高二 · 解析几何

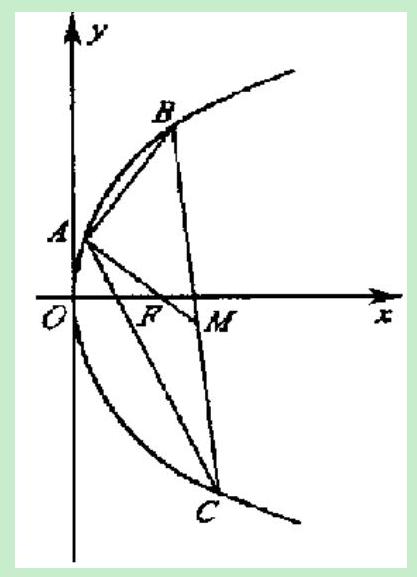
答案: 如图, 由于 $F(8,0)$ 是 $\triangle A B C$ 的重心, $M$ 是 $B C$ 的中点, 所以 $F$ 是线段 $A M$ 的定比分点, 且 $\frac{A F}{F M}=2$, 设点 $\mathrm{M}$ 的坐标为 $\left(x_{0}, y_{0}\right)$, 则

$$
\frac{2+2 x_{0}}{1+2}=8, \frac{8+2 y_{0}}{1+2}=0 \text {, 解得 } x_{0}=11, y_{0}=-4 \text {, }
$$

所以点 $\mathrm{M}$ 的坐标为 $(11,-4)$.

(3) 求 BC 所在直线的方程.

答案：由于线段 $\mathrm{BC}$ 的中点 $\mathrm{M}$ 不在 $x$ 轴上, 所以 $\mathrm{BC}$ 所在

的直线不垂直于 $x$ 轴. 设 $\mathrm{BC}$ 所在直线的方程为: $y+4=k(x-11)(k \neq 0)$

由 $\left\{\begin{array}{l}y+4=k(x-11) \\ y^{2}=32 x\end{array}\right.$ 消 $x$ 得 $k y^{2}-32 y-32(11 k+4)=0$,

所以 $y_{1}+y_{2}=\frac{32}{k}$, 由 (2) 的结论得 $\frac{y_{1}+y_{2}}{2}=-4$, 解得 $k=-4 k=-4$.

因此 $\mathrm{BC}$ 所在直线的方程为: $4 x+y-40=0$ 。
解析: ：分析：（1）由点 $\mathrm{A}$ 在抛物线上, 将 $\mathrm{A}$ 点坐标代入, 求出参数 $\mathrm{P}$, 求解即可 (2) 由于 $F(8,0)$ 是 $\triangle A B C$ 的重心, 则重心与焦点重合, 由重心坐标公式可求 $M$ 是 $B C$ 的中点。

(3) 由于线段 $\mathrm{BC}$ 的中点 $\mathrm{M}$ 不在 $x$ 轴上, 所以 $\mathrm{BC}$ 所在的直线不垂直于 $x$ 轴. 设 $\mathrm{BC}$ 所在直线的方程为: $y+4=k(x-11)(k \neq 0)$, 解出 $k$ 即可。